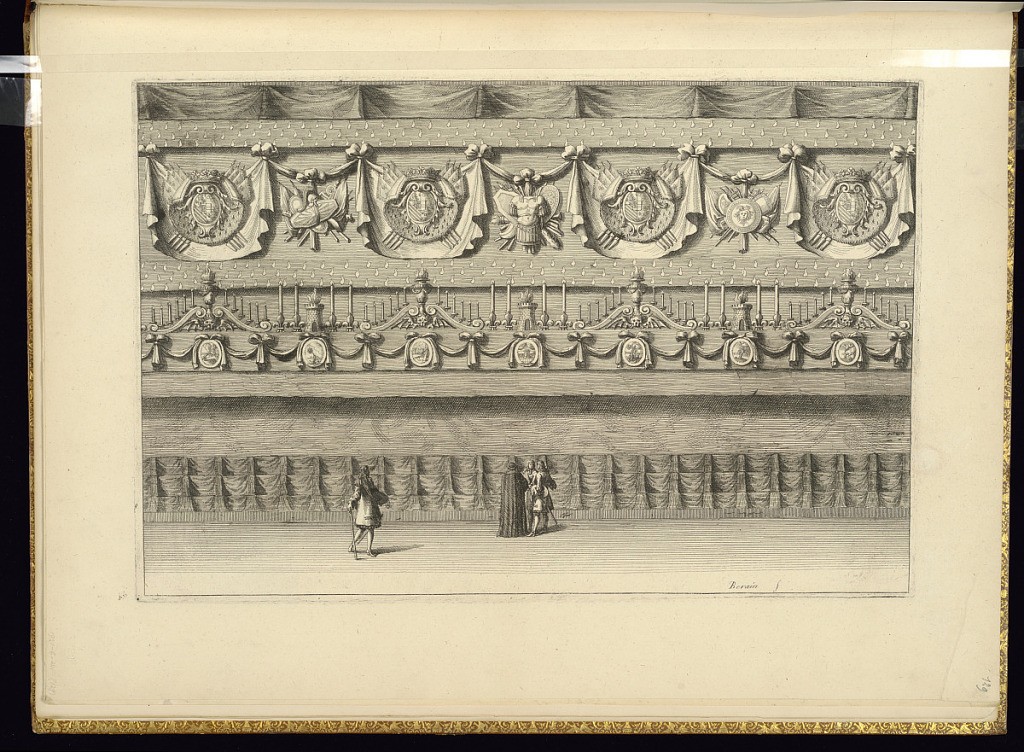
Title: Mausoleum
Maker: Jean Berain, the elder, French, 1640-1711
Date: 1711
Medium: Engraving on laid paper
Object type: Bound print
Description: Scene in a mausoleum with four bystanders. The space is decorated with coats of arms, trophies, and candles. The plate is signed.